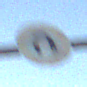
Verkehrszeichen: VerbotWenden
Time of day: MorningAfternoon
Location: Outdoor (Nature)
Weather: Clear
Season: Winter
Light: Natural